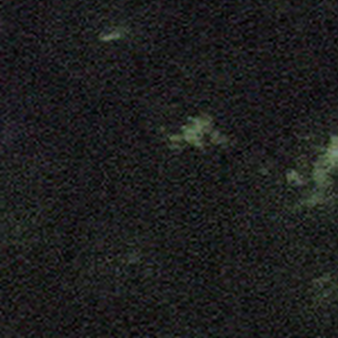
Label: other